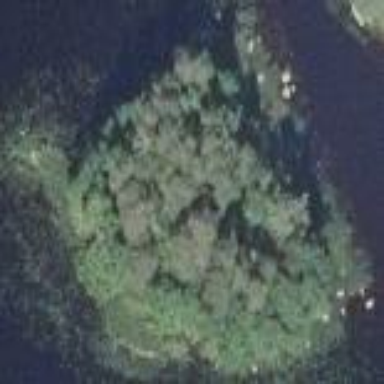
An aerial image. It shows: Beautiful woodland area.